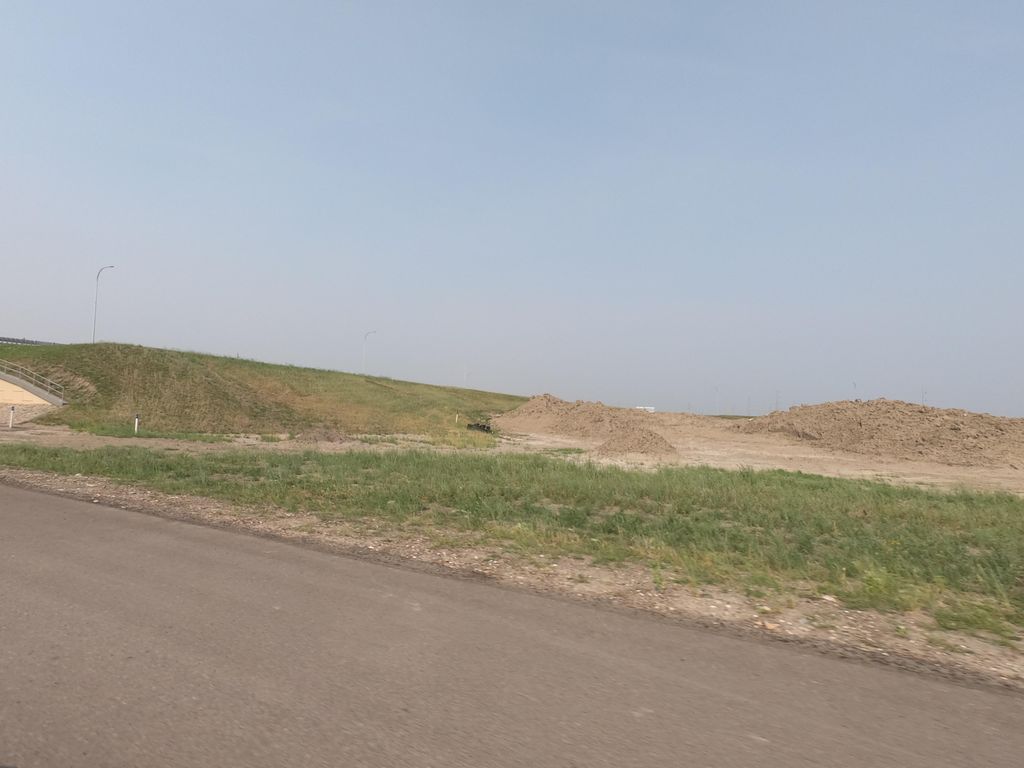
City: calgary